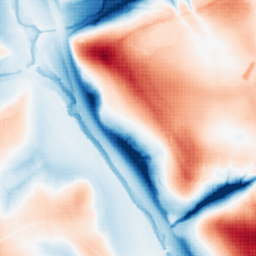
Category: trend_removal
Decomposition family: local_polynomial
Decomposition parameters: window_size: 101
degree: 3
Upsampling method: sinc_blackman
Upsampling parameters: scale: 4
kernel_size: 8
Upsampling scale: 4